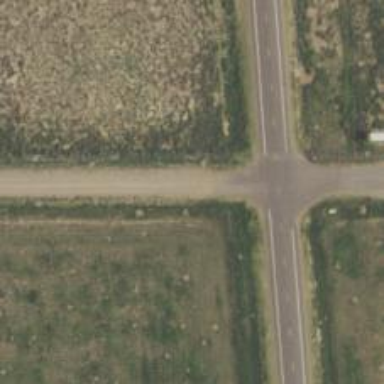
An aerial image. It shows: Road with stop sign.